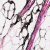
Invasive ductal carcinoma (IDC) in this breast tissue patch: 0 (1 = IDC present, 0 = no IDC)